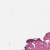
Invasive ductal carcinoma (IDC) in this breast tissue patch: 0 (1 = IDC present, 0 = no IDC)